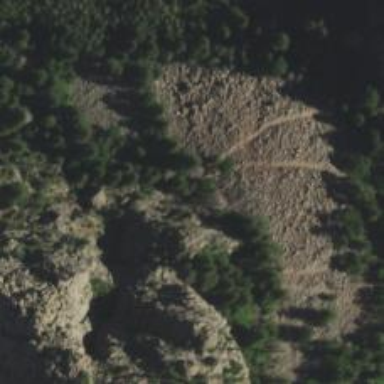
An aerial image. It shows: Cliff in nature.